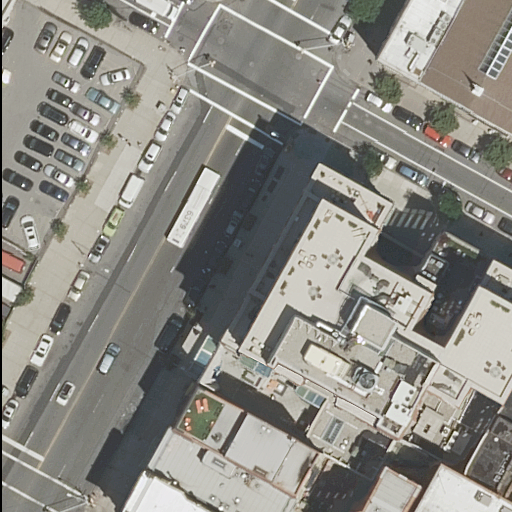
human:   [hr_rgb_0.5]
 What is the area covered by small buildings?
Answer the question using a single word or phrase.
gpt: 51m2

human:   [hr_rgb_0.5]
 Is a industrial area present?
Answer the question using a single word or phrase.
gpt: no

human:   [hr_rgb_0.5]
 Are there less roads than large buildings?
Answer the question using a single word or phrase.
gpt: no

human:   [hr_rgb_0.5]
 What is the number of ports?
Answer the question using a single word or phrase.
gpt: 0

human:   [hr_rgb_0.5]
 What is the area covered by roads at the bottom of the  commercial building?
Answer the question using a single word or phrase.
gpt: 0m2

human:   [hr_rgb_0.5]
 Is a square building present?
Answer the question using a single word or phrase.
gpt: no

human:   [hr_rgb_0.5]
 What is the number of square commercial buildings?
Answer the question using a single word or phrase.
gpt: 0

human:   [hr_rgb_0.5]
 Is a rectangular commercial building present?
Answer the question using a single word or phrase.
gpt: no

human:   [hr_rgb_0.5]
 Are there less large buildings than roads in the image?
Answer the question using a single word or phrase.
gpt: no

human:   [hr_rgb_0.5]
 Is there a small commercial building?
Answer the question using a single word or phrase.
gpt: no

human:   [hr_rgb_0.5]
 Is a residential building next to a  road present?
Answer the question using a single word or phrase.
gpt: yes

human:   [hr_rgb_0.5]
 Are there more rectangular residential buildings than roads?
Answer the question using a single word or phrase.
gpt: no

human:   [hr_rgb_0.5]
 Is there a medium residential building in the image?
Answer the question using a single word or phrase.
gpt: yes

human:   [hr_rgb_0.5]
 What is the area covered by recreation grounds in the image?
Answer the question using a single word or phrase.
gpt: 0m2

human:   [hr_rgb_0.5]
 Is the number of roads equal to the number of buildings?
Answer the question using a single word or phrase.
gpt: no

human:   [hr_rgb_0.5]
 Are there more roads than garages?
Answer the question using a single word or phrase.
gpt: yes

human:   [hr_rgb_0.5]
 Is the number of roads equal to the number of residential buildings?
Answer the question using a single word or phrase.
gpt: no

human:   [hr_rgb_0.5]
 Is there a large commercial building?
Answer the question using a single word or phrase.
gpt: yes

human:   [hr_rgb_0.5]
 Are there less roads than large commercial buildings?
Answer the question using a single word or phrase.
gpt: no

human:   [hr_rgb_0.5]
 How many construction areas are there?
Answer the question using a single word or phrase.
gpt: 0

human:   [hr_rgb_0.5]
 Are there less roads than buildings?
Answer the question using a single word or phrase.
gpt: yes

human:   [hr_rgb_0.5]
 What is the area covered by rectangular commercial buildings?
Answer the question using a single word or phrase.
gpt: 0m2

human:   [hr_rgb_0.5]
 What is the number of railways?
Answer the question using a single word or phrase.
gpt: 0

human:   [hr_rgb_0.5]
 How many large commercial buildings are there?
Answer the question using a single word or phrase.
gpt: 1

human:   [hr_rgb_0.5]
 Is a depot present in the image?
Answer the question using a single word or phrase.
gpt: no

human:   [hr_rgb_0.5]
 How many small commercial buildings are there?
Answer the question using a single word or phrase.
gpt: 0

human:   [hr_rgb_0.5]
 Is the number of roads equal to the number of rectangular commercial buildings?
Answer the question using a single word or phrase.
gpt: no

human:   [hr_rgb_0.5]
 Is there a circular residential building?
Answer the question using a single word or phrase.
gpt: no

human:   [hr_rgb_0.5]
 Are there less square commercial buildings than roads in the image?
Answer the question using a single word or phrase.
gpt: yes

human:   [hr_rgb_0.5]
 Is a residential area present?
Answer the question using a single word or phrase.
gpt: no

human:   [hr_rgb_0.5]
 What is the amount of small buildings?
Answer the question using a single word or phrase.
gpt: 2

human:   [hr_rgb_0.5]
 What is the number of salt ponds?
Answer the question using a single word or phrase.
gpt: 0

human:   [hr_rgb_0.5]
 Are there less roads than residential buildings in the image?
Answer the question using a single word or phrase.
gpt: yes

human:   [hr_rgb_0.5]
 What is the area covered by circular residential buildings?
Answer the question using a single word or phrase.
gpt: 0m2

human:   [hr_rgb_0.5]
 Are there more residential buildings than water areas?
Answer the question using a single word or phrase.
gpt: yes

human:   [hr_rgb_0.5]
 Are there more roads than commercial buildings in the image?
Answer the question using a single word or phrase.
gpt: yes